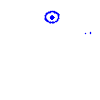
Particle: kaon